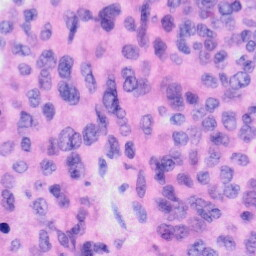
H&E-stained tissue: Liver